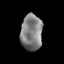
Tissue: prostate
Cell type: Fibroblasts
Senescence score: 0.6842
Nuclear area (px): 766
Mean DAPI intensity: 127.505